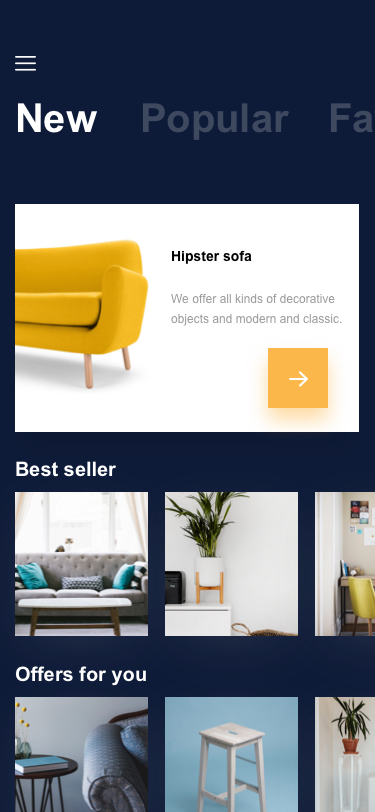
Text in this UI design:
New
Popular
Favorites
Hipster sofa
We offer all kinds of decorative objects and modern and classic.
Best seller
Offers for you